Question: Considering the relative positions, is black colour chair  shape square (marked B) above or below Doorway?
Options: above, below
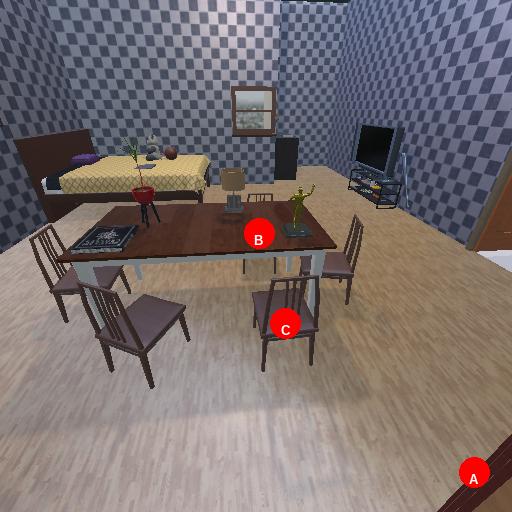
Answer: above